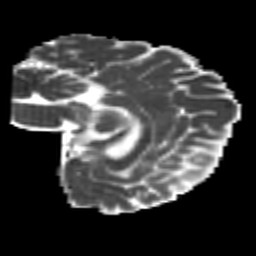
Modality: MD
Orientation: sagittal
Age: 24
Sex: female
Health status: healthy
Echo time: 0.074 s